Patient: sex F, age 64
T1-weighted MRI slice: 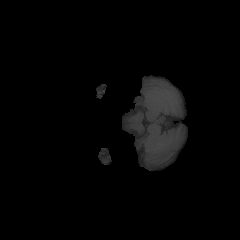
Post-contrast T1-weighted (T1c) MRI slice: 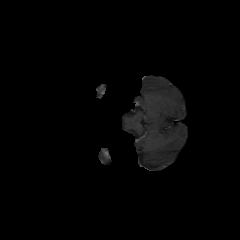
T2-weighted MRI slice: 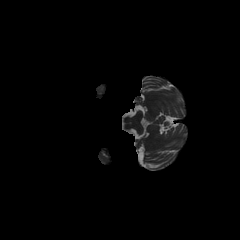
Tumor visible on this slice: no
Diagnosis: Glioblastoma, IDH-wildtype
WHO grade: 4